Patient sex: F
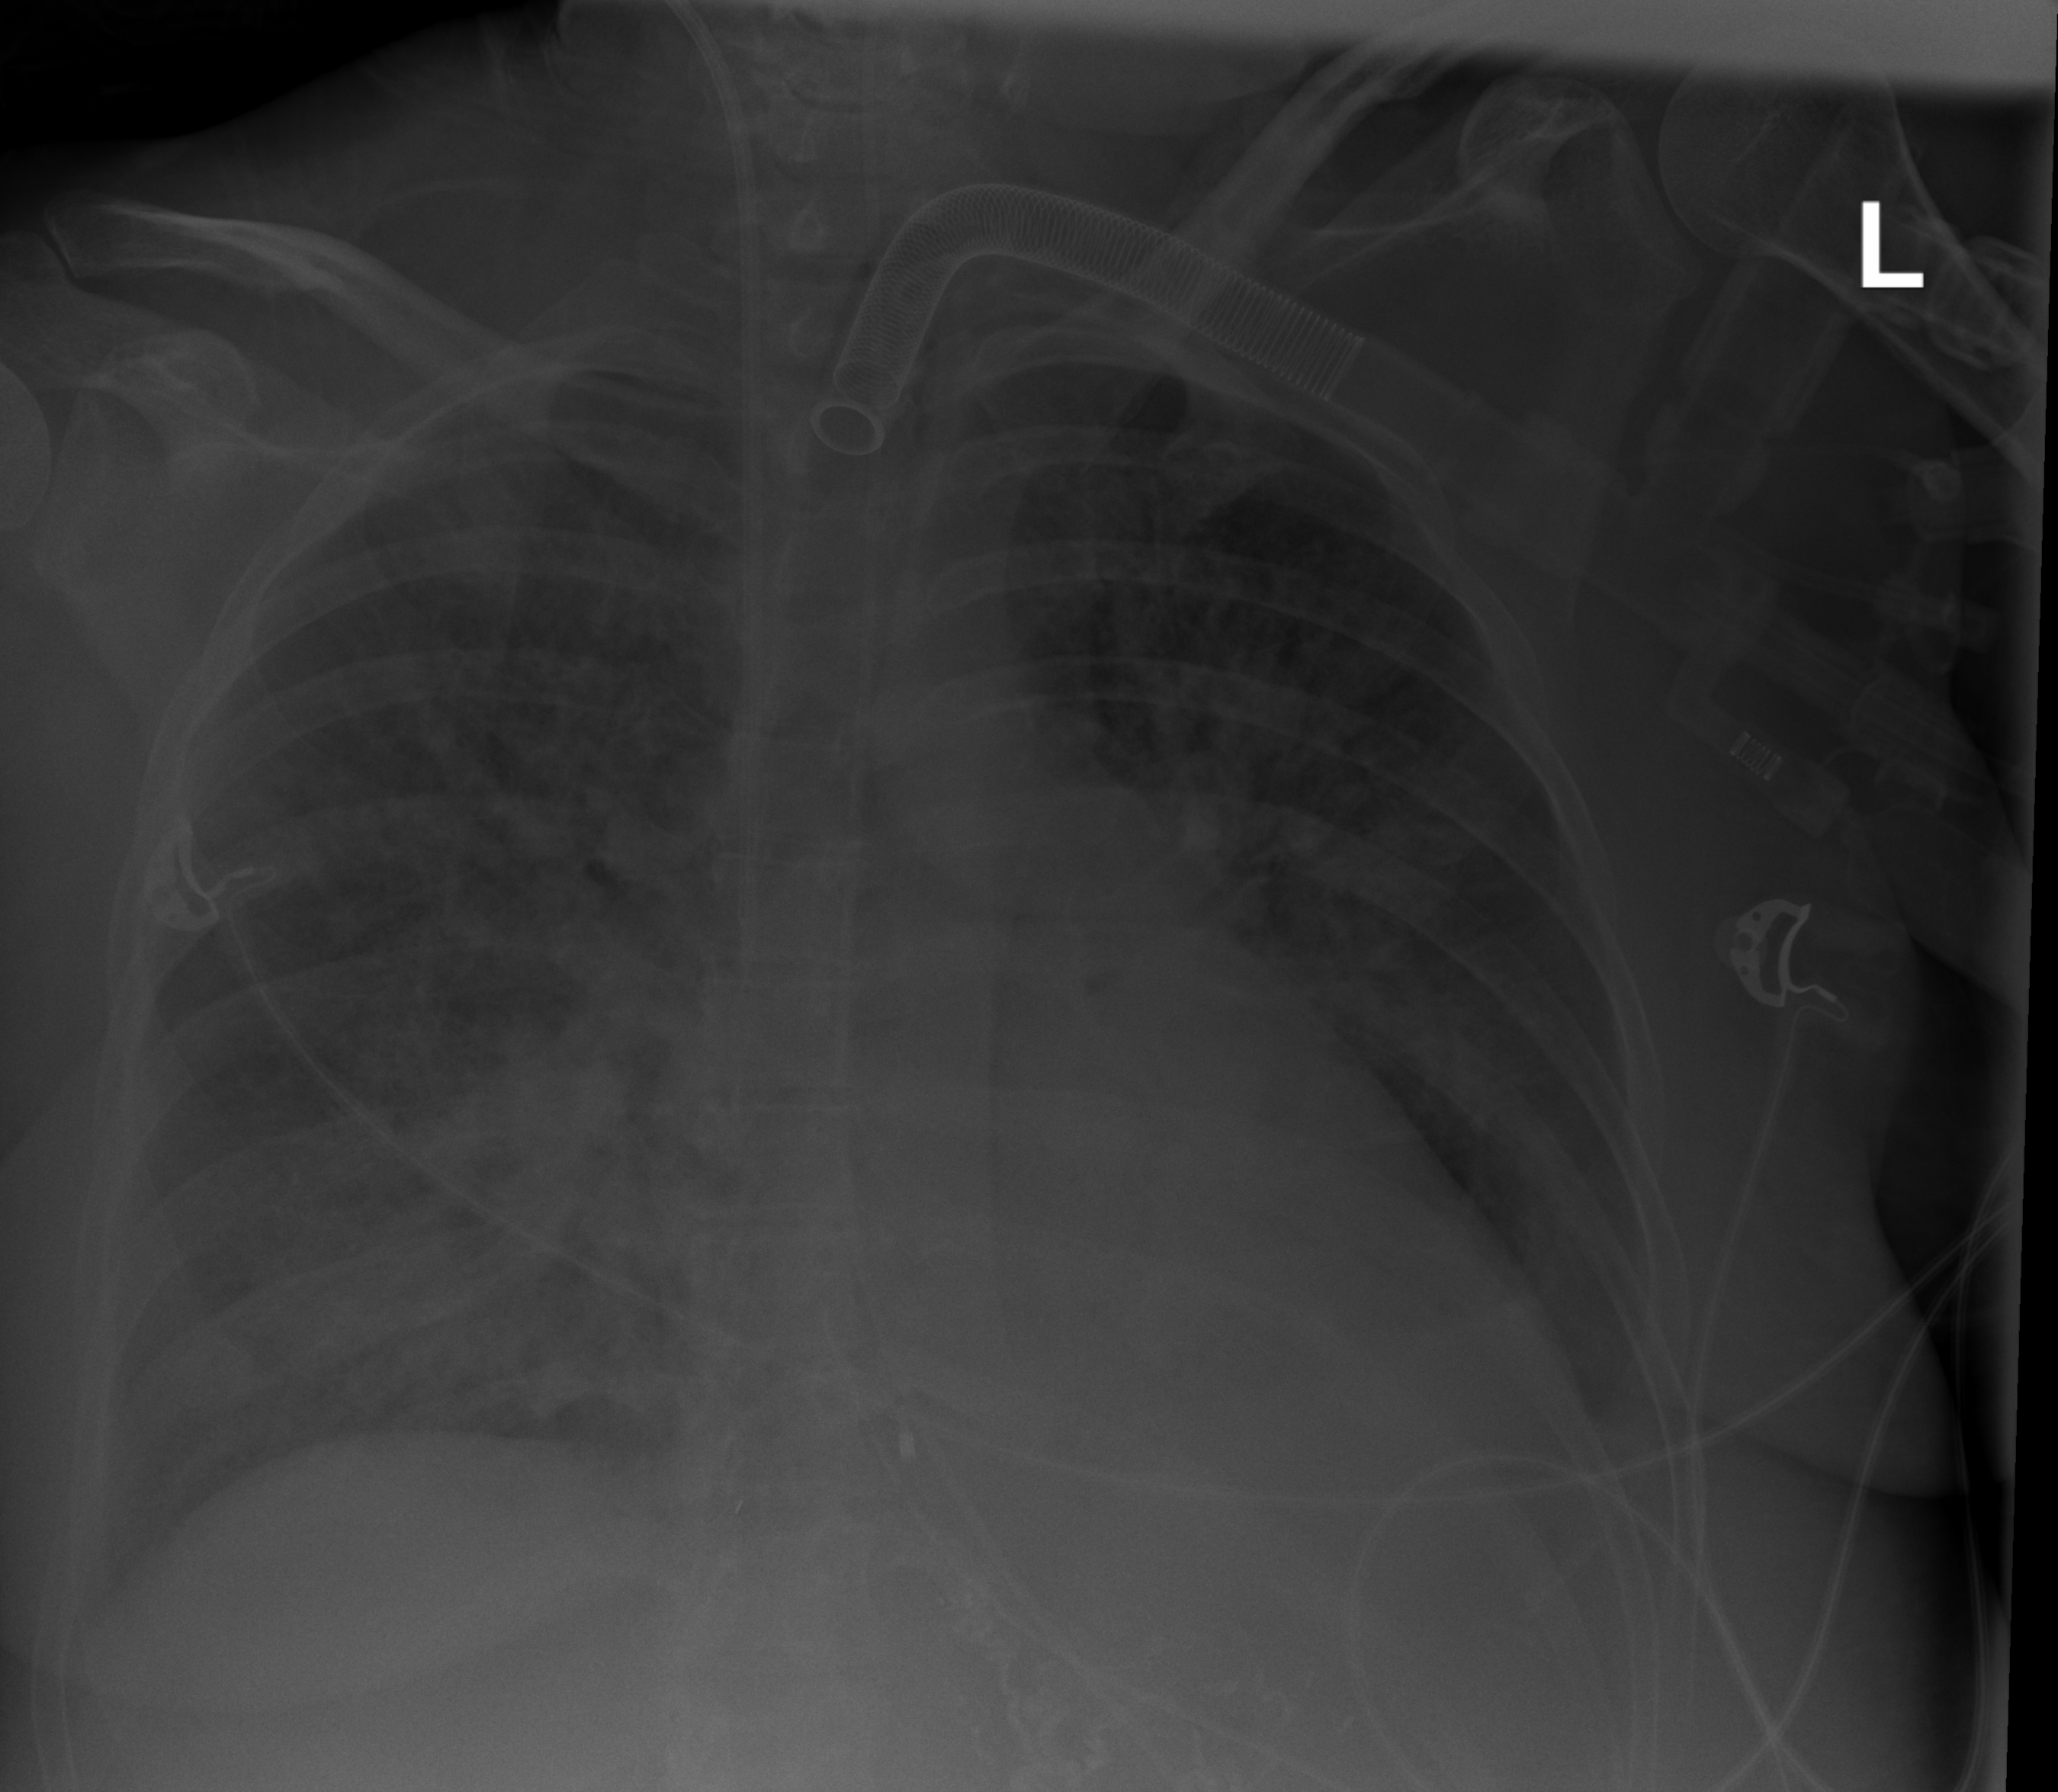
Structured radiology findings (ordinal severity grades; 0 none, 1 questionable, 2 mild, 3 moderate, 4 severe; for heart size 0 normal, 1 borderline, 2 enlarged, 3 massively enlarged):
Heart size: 1
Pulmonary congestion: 2
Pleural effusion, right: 2
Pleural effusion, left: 2
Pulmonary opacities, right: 3
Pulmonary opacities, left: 2
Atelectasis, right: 2
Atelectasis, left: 2